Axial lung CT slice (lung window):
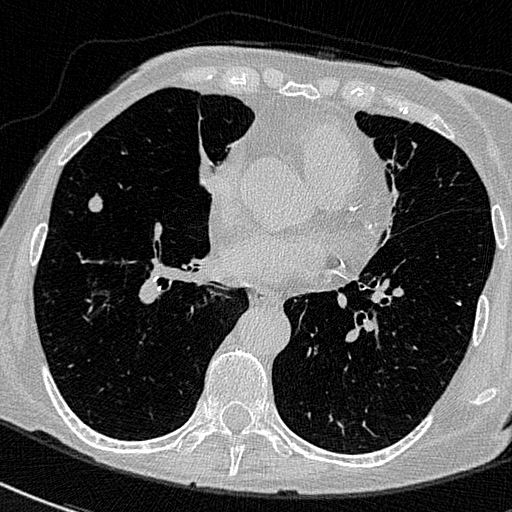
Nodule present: yes
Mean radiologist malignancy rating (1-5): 2.75